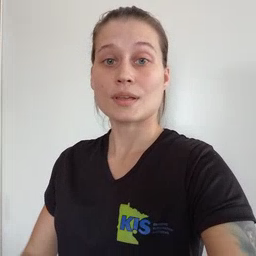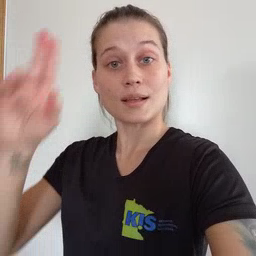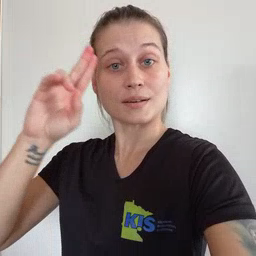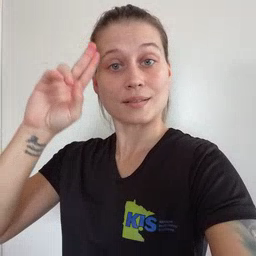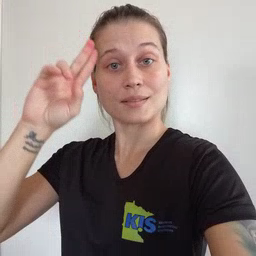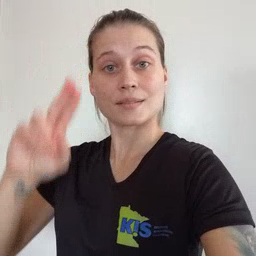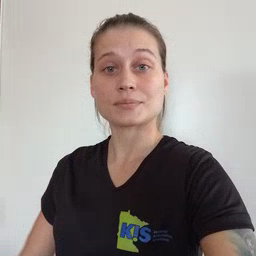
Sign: uncle